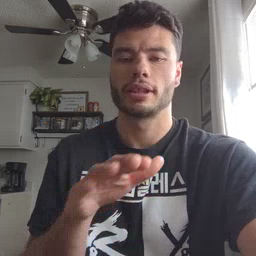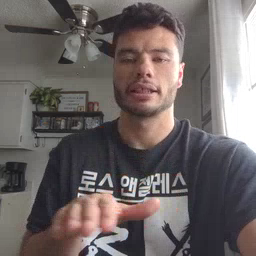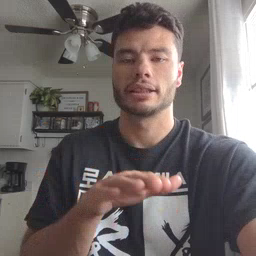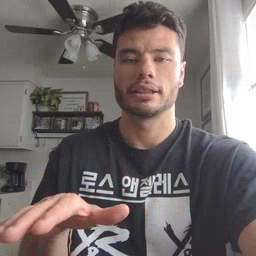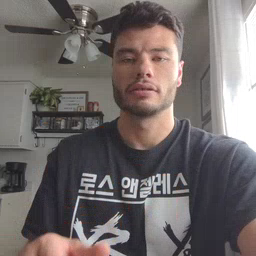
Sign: clean